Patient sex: M
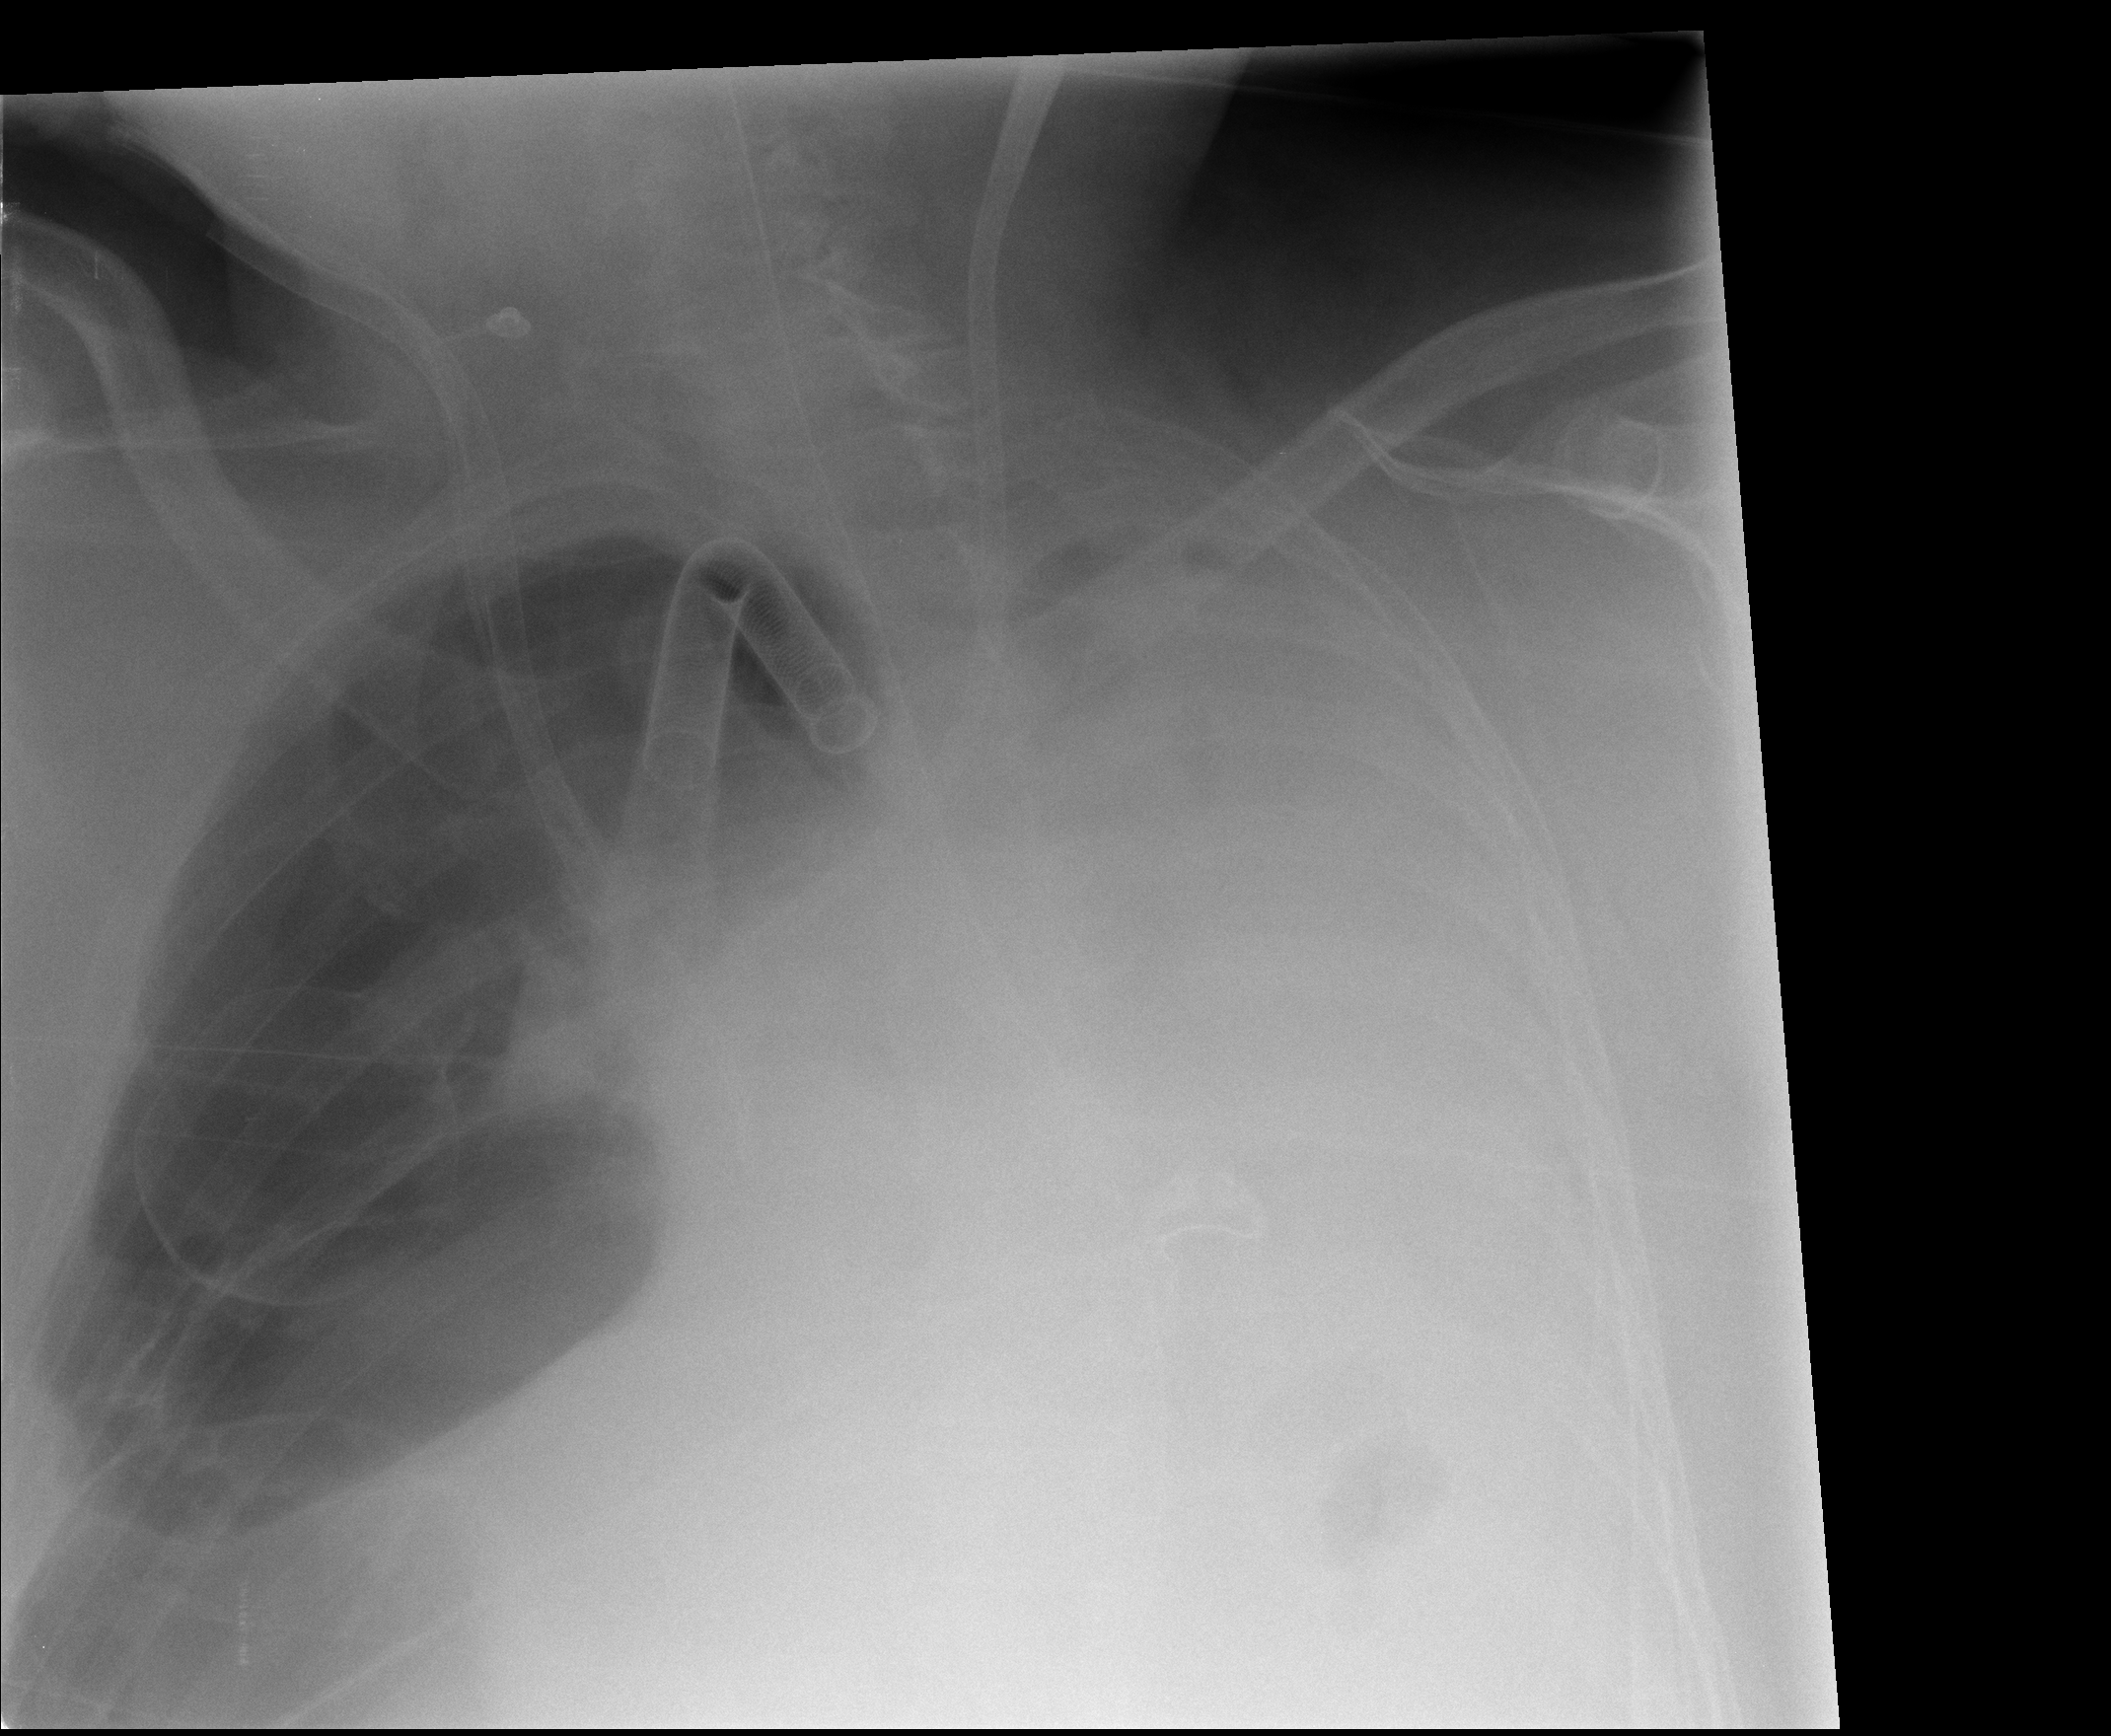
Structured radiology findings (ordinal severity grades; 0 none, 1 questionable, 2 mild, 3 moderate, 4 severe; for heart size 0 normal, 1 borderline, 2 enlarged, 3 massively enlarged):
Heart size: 0
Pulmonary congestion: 0
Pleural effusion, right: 0
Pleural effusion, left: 2
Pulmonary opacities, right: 0
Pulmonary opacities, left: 3
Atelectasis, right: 2
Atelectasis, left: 4